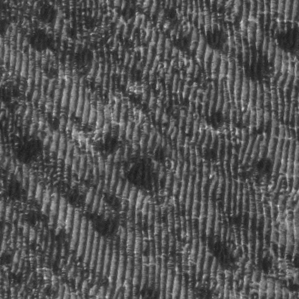
Label: frost